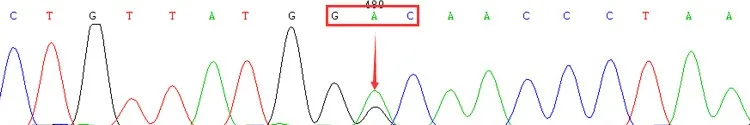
Gene mutation in high-throughput sequencing.
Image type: chart (chart)